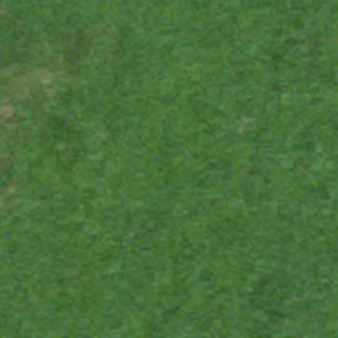
Label: other